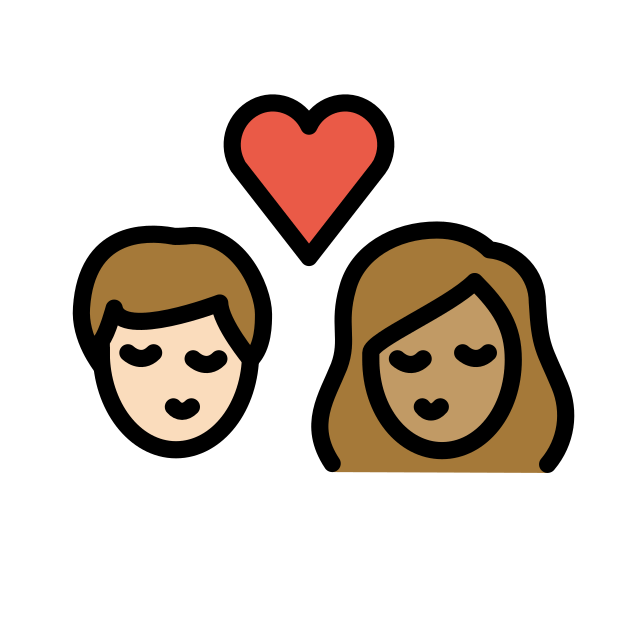
kiss: person, person, light skin tone, medium skin tone